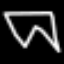
Label: pants